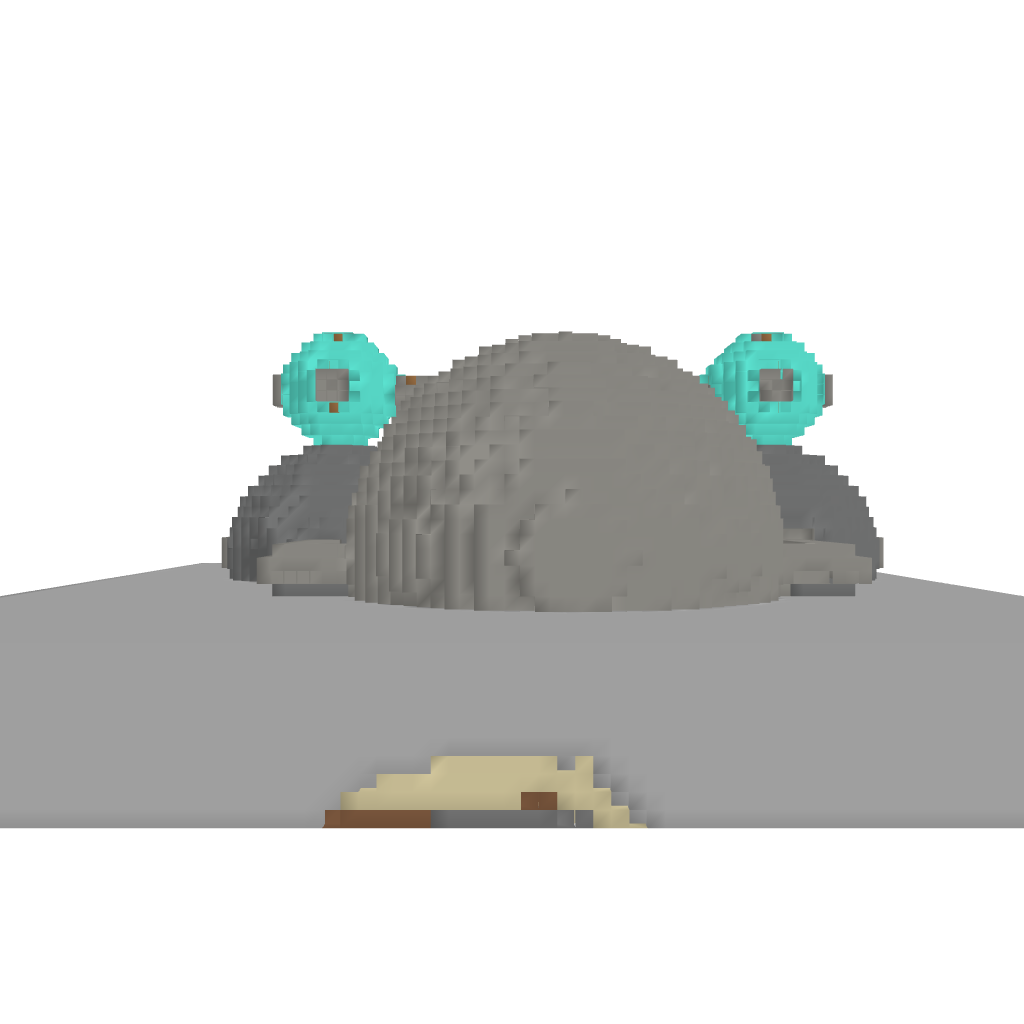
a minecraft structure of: House of Spheres